Question: I have a dialog window. I want to pop-up a confirm dialog, when clicking Cancel. The way I am doing this is to create a div element. In the div element I have some text, I want to display in the confirm dialog. The problem is, that the text that should be displaying in the confirm window, is instead displaying in the modal window. Like in the image below: How can I avoid this issue??
<URL>

HTML:
'''
<div>
<form>
<label>Title</label>
<input type="text" id="customTextBox" value="some value"/>
<p>Date: <input type="text" id="datepicker" value="some date"/></p>
<input type="button" id="Getbtn" value="Get value"/> <hr/><br/>
<div id="dialog-confirm" title="Close the dialog">
<p><span class="ui-icon ui-icon-alert"
style="float:left; margin:0 7px 20px 0;">
</span>These items will be permanently deleted and cannot be recovered.
Are you sure?</p>
</div>
</form>
</div>
'''
JQuery:
'''
$(function () {
$('#modalDialog').dialog({
modal: true,
height: 450,
width: 350,
position: 'center',
buttons: {
Save: function() { //submit
$( this ).dialog( "close" );
},
Cancel: function () { //cancel
$('#dialog-confirm').dialog({
resizable: false,
height: 300,
modal: true,
draggable: false,
buttons: {
OK: function () {
$(this).dialog("close");
},
Cancel: function () {
$(this).dialog("close");
}
}
});
}
}
});
return false;
'''
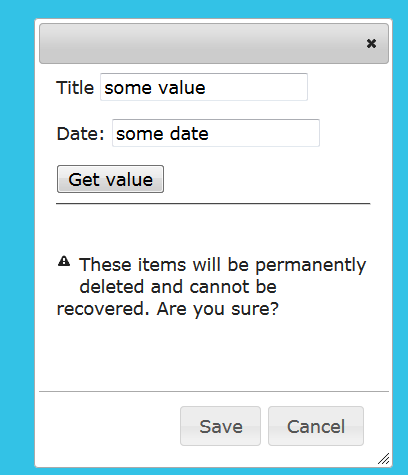
Answer: By adding the following to your CSS:
'''
#dialog-confirm
{
display:none;
}
'''
jQuery will then automatically show it when clicking Cancel.